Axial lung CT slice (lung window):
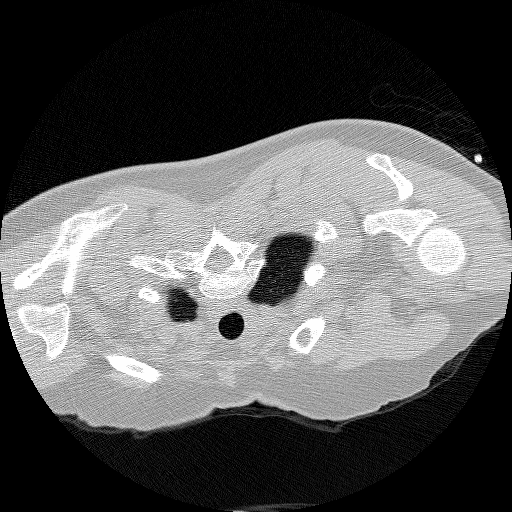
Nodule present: no